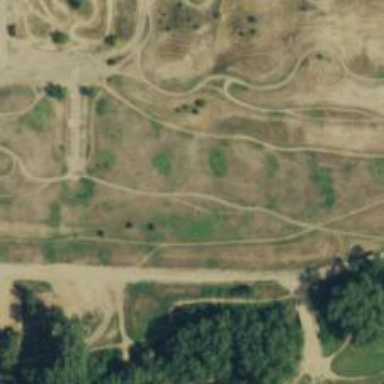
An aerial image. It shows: Cycling track which is designated as cycleway. It is suitable for cycling as form of leisure and sport.